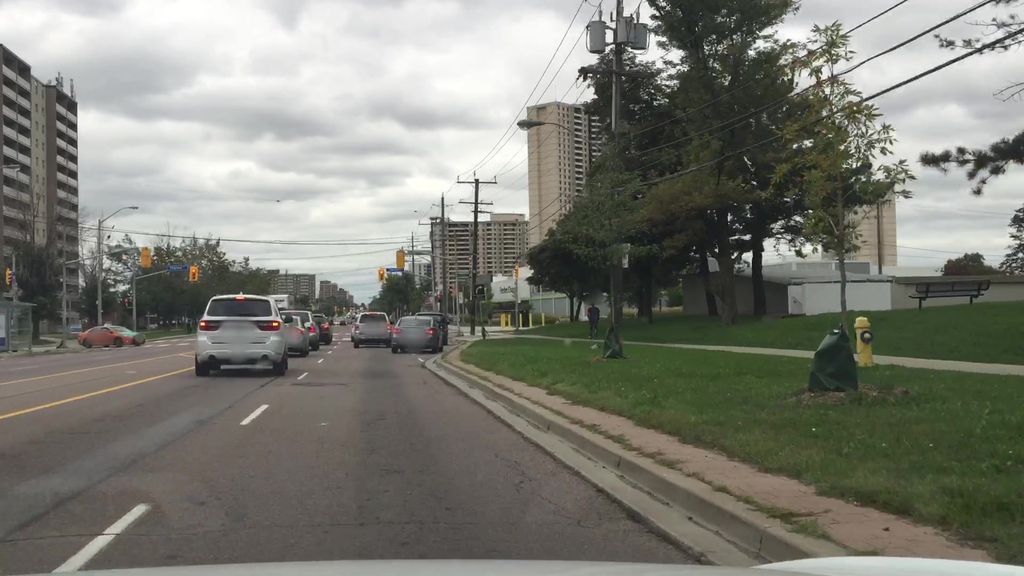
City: toronto